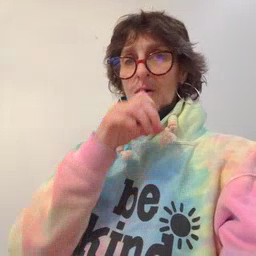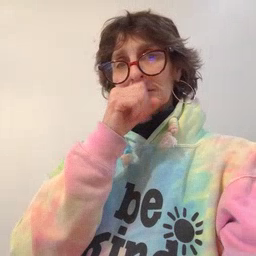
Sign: orange